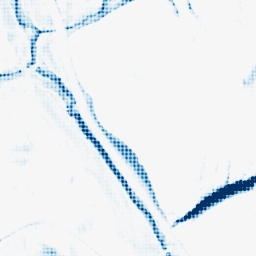
Category: morphological
Decomposition family: morphological_rect
Decomposition parameters: operation: closing
width: 10
height: 20
Upsampling method: sinc_blackman
Upsampling parameters: scale: 4
kernel_size: 4
Upsampling scale: 4